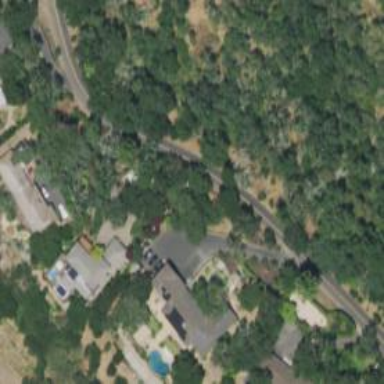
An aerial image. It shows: Driveway leading to service road.